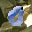
Label: 0